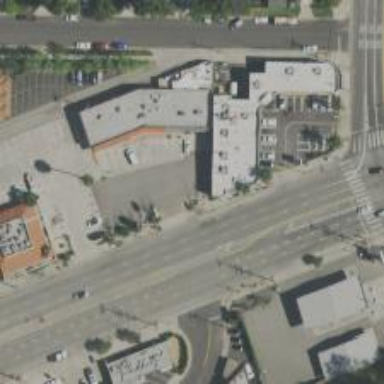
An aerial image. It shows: Convenience shop.